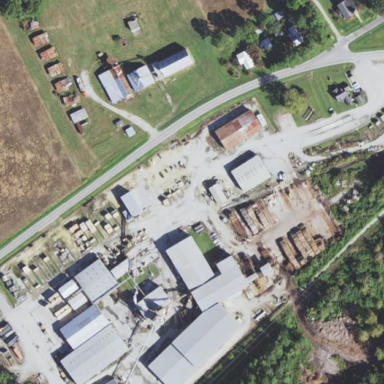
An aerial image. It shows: Industrial area with sawmill.